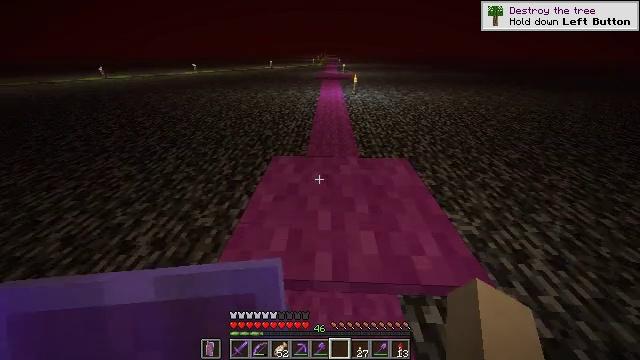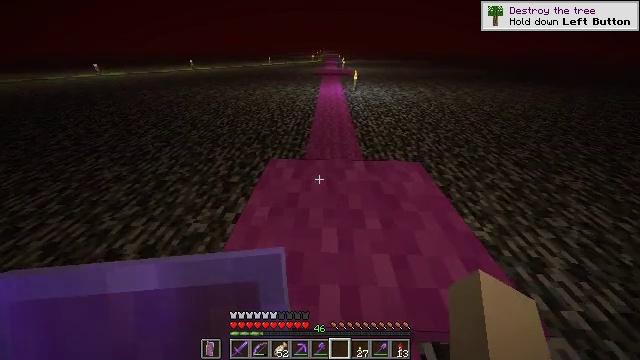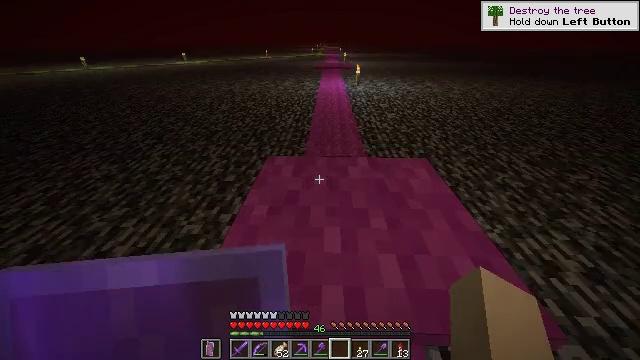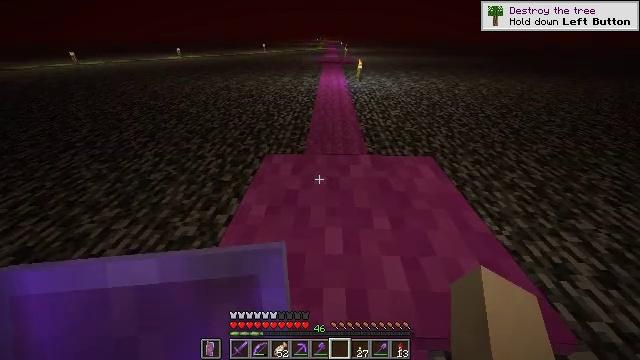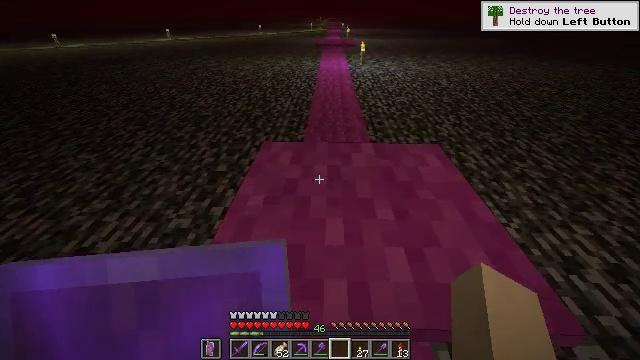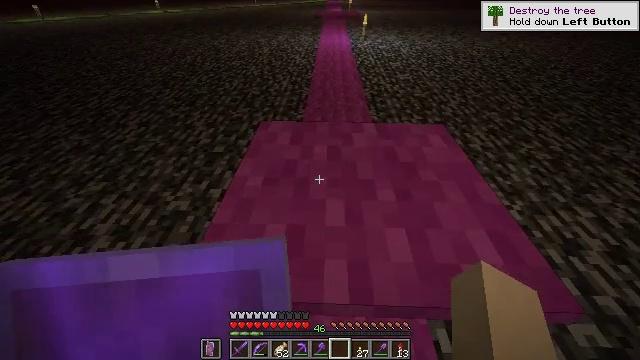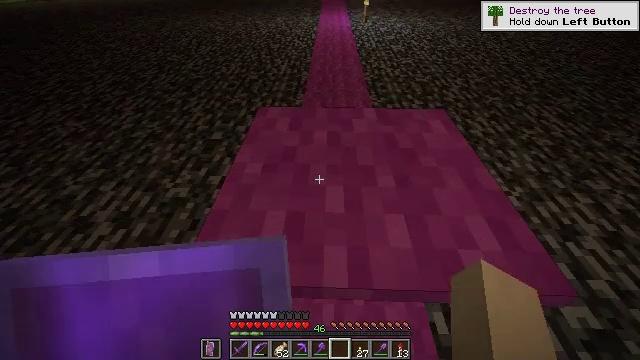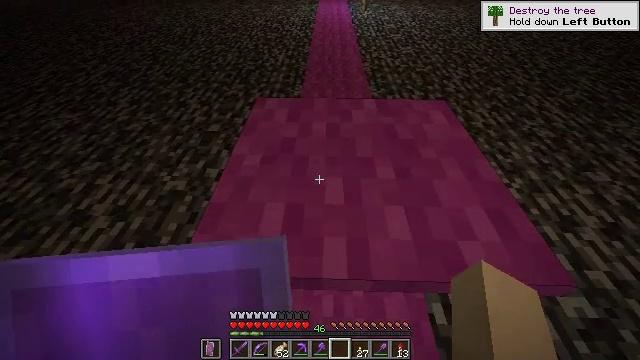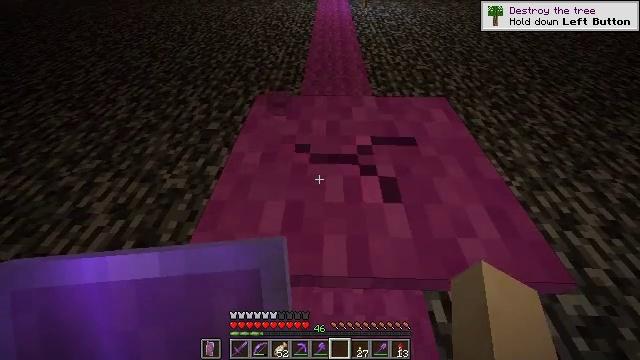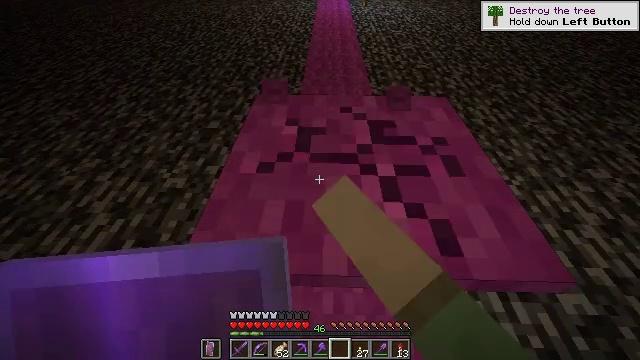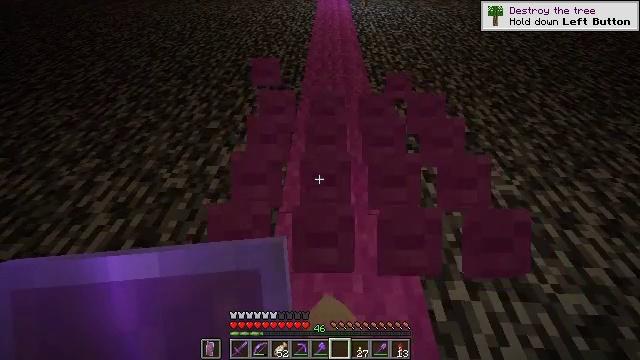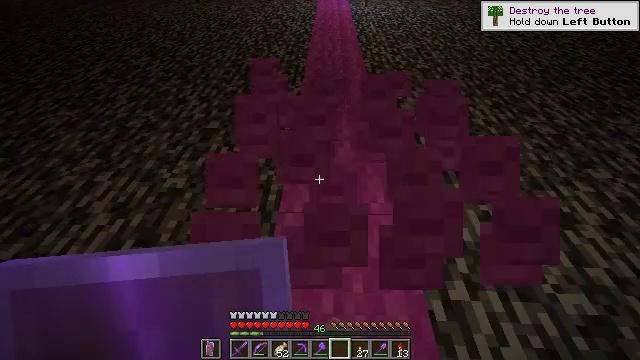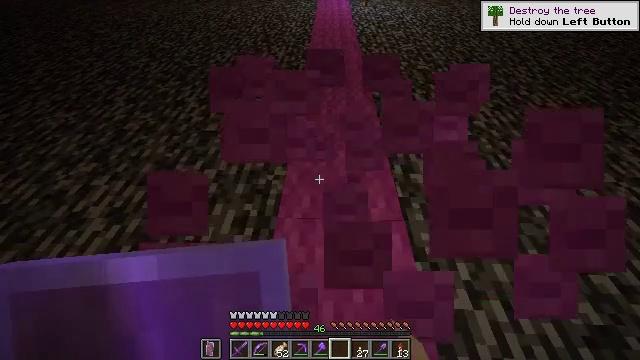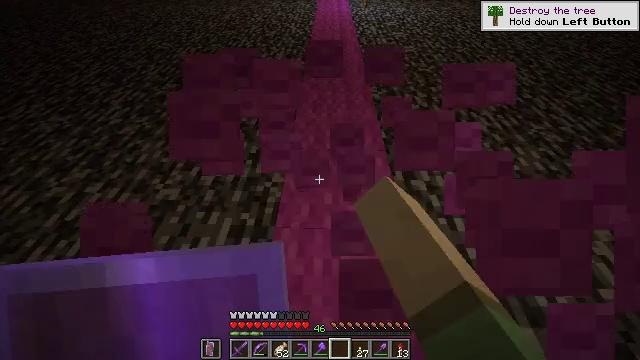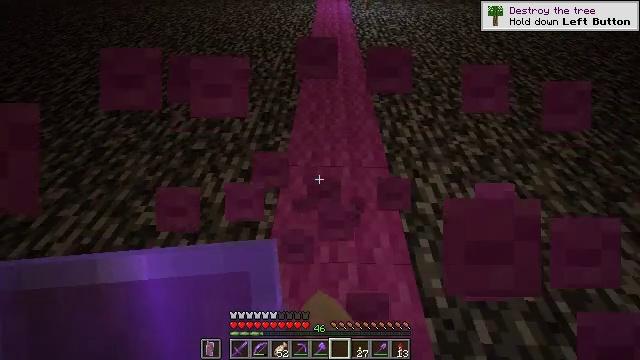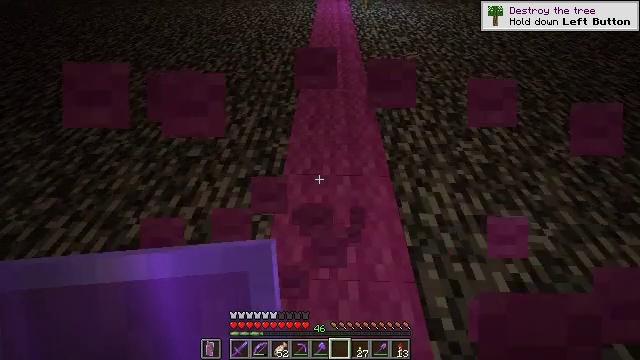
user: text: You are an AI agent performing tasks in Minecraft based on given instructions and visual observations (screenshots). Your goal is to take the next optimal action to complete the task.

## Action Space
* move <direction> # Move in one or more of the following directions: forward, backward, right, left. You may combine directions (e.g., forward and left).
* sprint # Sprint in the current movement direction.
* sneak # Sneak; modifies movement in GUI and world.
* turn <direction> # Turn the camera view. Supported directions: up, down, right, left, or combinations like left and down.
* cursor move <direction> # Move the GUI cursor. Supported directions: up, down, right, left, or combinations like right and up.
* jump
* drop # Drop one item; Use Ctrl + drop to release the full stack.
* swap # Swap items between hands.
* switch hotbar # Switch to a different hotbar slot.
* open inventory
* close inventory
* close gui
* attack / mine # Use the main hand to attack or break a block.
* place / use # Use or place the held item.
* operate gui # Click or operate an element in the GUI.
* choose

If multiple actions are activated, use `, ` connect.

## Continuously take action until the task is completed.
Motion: motion action
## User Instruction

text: Mine magenta carpet from the floor.
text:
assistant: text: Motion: no_op
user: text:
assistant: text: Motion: no_op
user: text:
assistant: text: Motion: no_op
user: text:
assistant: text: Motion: turn down
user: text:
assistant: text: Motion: turn down
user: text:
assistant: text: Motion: turn down
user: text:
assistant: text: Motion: turn down
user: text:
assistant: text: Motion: attack / mine
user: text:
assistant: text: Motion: attack / mine
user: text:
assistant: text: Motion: attack / mine
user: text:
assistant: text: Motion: attack / mine
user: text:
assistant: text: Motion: move forward, attack / mine
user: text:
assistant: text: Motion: move forward, attack / mine
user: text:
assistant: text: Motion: move forward, attack / mine
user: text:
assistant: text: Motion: move forward
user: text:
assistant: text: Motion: move forward
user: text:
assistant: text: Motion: move forward, sprint
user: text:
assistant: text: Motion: move forward, sprint, turn up
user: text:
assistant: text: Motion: move forward, sprint, turn up
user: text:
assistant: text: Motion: move forward, sprint, turn up
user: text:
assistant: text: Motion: move forward, sprint, turn up
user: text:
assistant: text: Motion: move forward, sprint
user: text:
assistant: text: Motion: move forward, sprint
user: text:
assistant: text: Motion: move forward, sprint
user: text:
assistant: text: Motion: move forward, sprint
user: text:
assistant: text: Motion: move forward, sprint
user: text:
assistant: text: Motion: move forward, sprint
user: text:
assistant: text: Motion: move forward, sprint
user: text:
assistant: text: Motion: move forward, sprint
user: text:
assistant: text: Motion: move forward, sprint